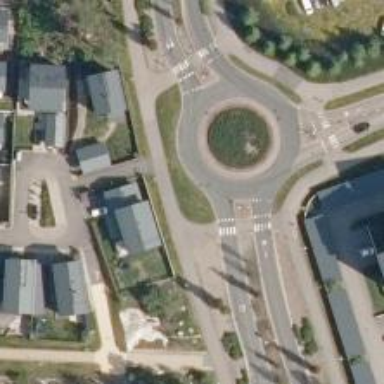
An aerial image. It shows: Tertiary road made of asphalt leading to roundabout junction.